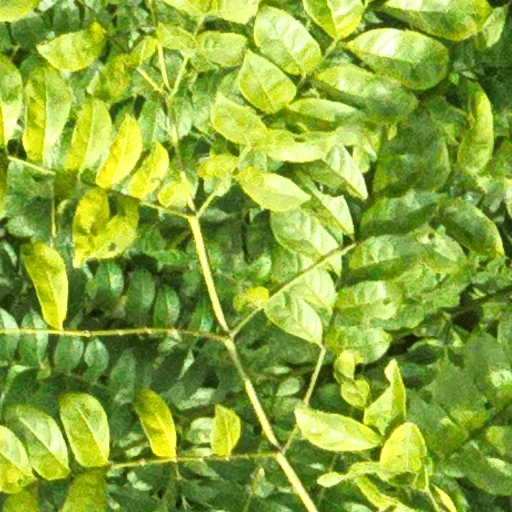
Species: Jacaranda copaia
GBIF accepted scientific name: Jacaranda copaia
Crown area (m\u00b2): 211.396